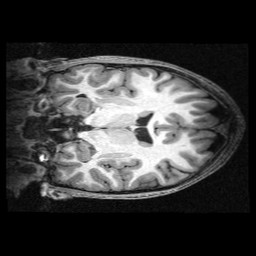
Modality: T1w
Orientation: coronal
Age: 11
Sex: male
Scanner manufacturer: siemens
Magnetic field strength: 3 T
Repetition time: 2.3 s
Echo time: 0.00336 s